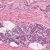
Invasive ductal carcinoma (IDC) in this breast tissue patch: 0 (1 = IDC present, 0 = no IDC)